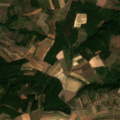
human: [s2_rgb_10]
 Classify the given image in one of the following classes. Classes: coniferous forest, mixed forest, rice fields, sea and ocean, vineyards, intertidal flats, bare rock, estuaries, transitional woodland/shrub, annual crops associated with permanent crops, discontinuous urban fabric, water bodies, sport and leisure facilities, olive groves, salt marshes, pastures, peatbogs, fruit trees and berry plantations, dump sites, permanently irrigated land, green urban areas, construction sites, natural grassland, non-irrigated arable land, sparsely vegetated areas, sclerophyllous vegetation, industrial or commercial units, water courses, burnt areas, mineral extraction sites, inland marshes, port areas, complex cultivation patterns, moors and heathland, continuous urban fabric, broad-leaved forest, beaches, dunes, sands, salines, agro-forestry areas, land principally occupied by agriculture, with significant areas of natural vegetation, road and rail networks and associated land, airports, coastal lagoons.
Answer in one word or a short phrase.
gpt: complex cultivation patterns, land principally occupied by agriculture, with significant areas of natural vegetation, broad-leaved forest